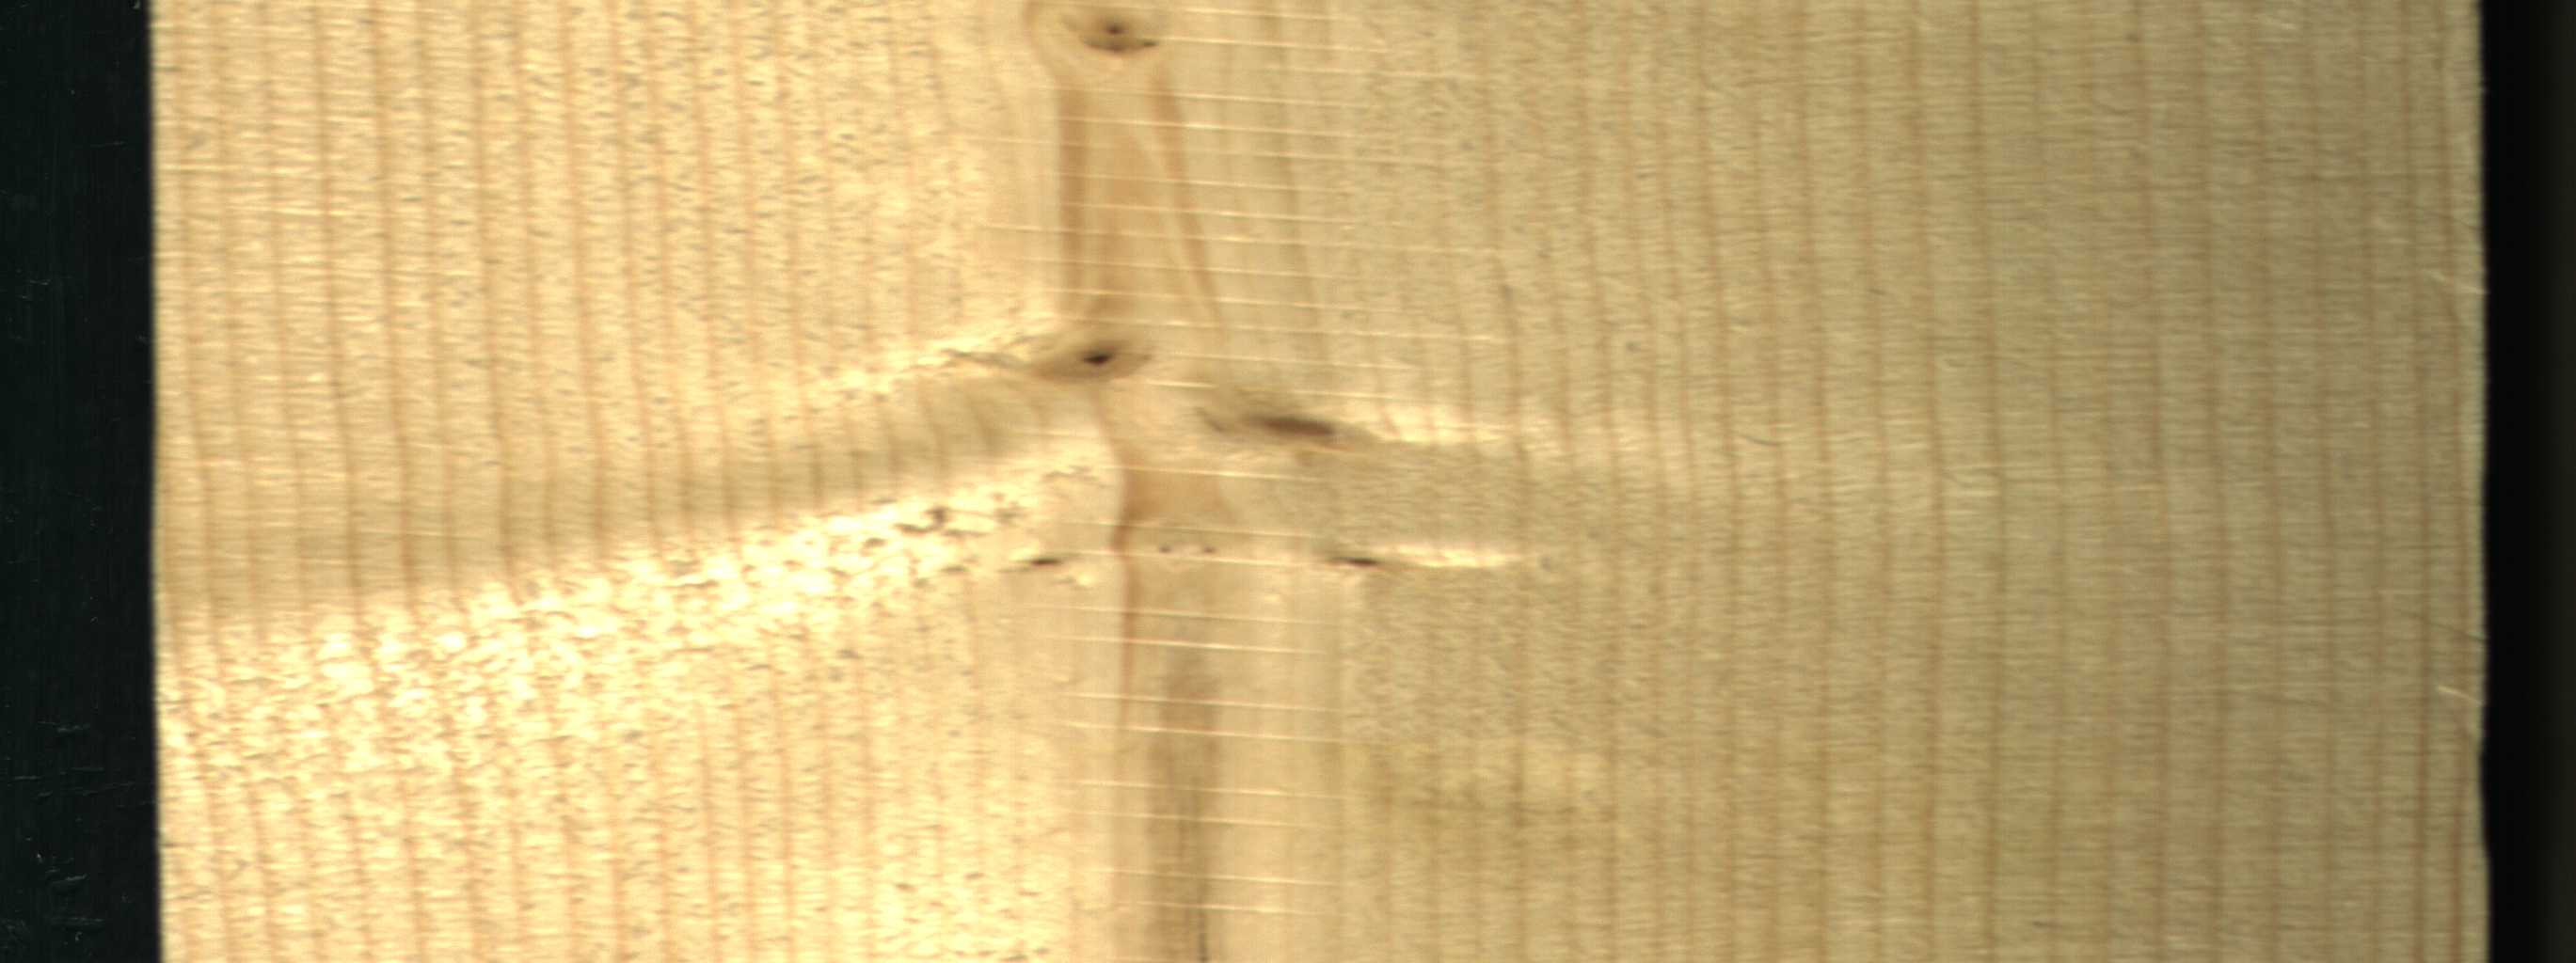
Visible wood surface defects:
Live_Knot
Live_Knot
Live_Knot